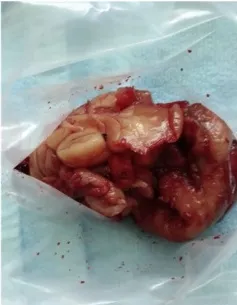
The macroscopic and microscopic appearance of tuberculosis of the knee. . (a) The macroscopic examination showed the isolated of synovium destruction with cold abscess.
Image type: medical_photograph (other_medical_photograph)